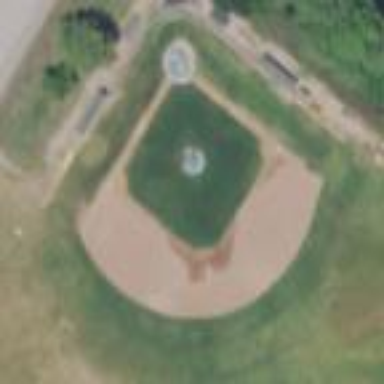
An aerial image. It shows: Baseball pitch for leisure land activities.